Question: I've an Array controller which has the property "isChecked" (boolean property). In my controller I want to get the collection of elements which are "checked" (I mean selected). I'm not sure how to access the controller's property in the model.
My controller is as follows:
'''
App.ExampleController = Ember.ArrayController.extend({
isChecked: false,
totalElements: function()
{
return this.model.get('length');
}.property('@each'),
selectedElements: function()
{
var content = this.get('content');
console.log(content.filterBy('isChecked'));
return content.filterBy('isChecked');
}.property('isChecked'),
});
'''
I linked the "isChecked" property to a checkbox inside each helper as follows..
'''
<ul>
{{#each model}}
<li>
{{input type="checkbox" checked=isChecked}}
{{name}}
</li>
{{/each}}
</ul>
'''
I will display all the items in the model with a checkbox associated with it. The user can select few items from it. So I want those items.

Now I want to get the list of elements which are "checked". Either as a computed property or under any action.
Thank you.
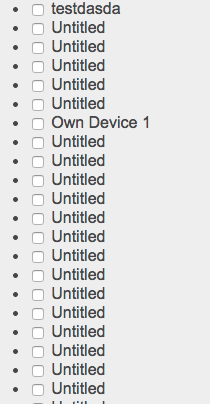
Answer: I think you need to move the 'isChecked' property onto an 'ObjectController', then reference that controller in the array controller with the 'itemController' property.
Array Controller:
'''
App.IndexController = Ember.ArrayController.extend({
itemController: 'color',
totalElements: function() {
return this.get('length');
}.property('[]'),
selectedElements: Ember.computed.filterBy('@this', 'isChecked', true)
});
'''
(The '@this' means that the computed property will reference the array of item controllers.)
Item Controller:
'''
App.ColorController = Ember.ObjectController.extend({
isChecked: false
});
'''
<URL>
Hope that helps.